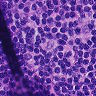
Metastatic tissue present: no